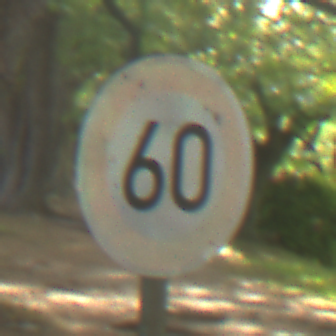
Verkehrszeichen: Geschwindigkeit60
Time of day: MorningAfternoon
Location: Outdoor (RoadRail)
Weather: Clear
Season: NotSpecified
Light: Natural